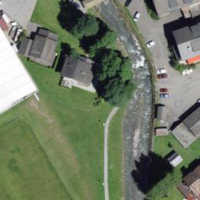
EUNIS habitat code: 54
Species observed at this site:
Sedum album
Pyrrhocorax graculus
Corylus avellana